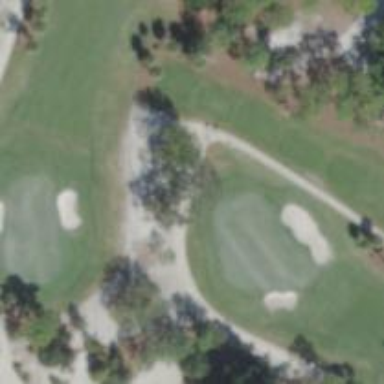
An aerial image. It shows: Path for both roads and golfers.